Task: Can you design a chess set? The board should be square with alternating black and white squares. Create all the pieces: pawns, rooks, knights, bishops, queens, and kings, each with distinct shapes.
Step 4270:
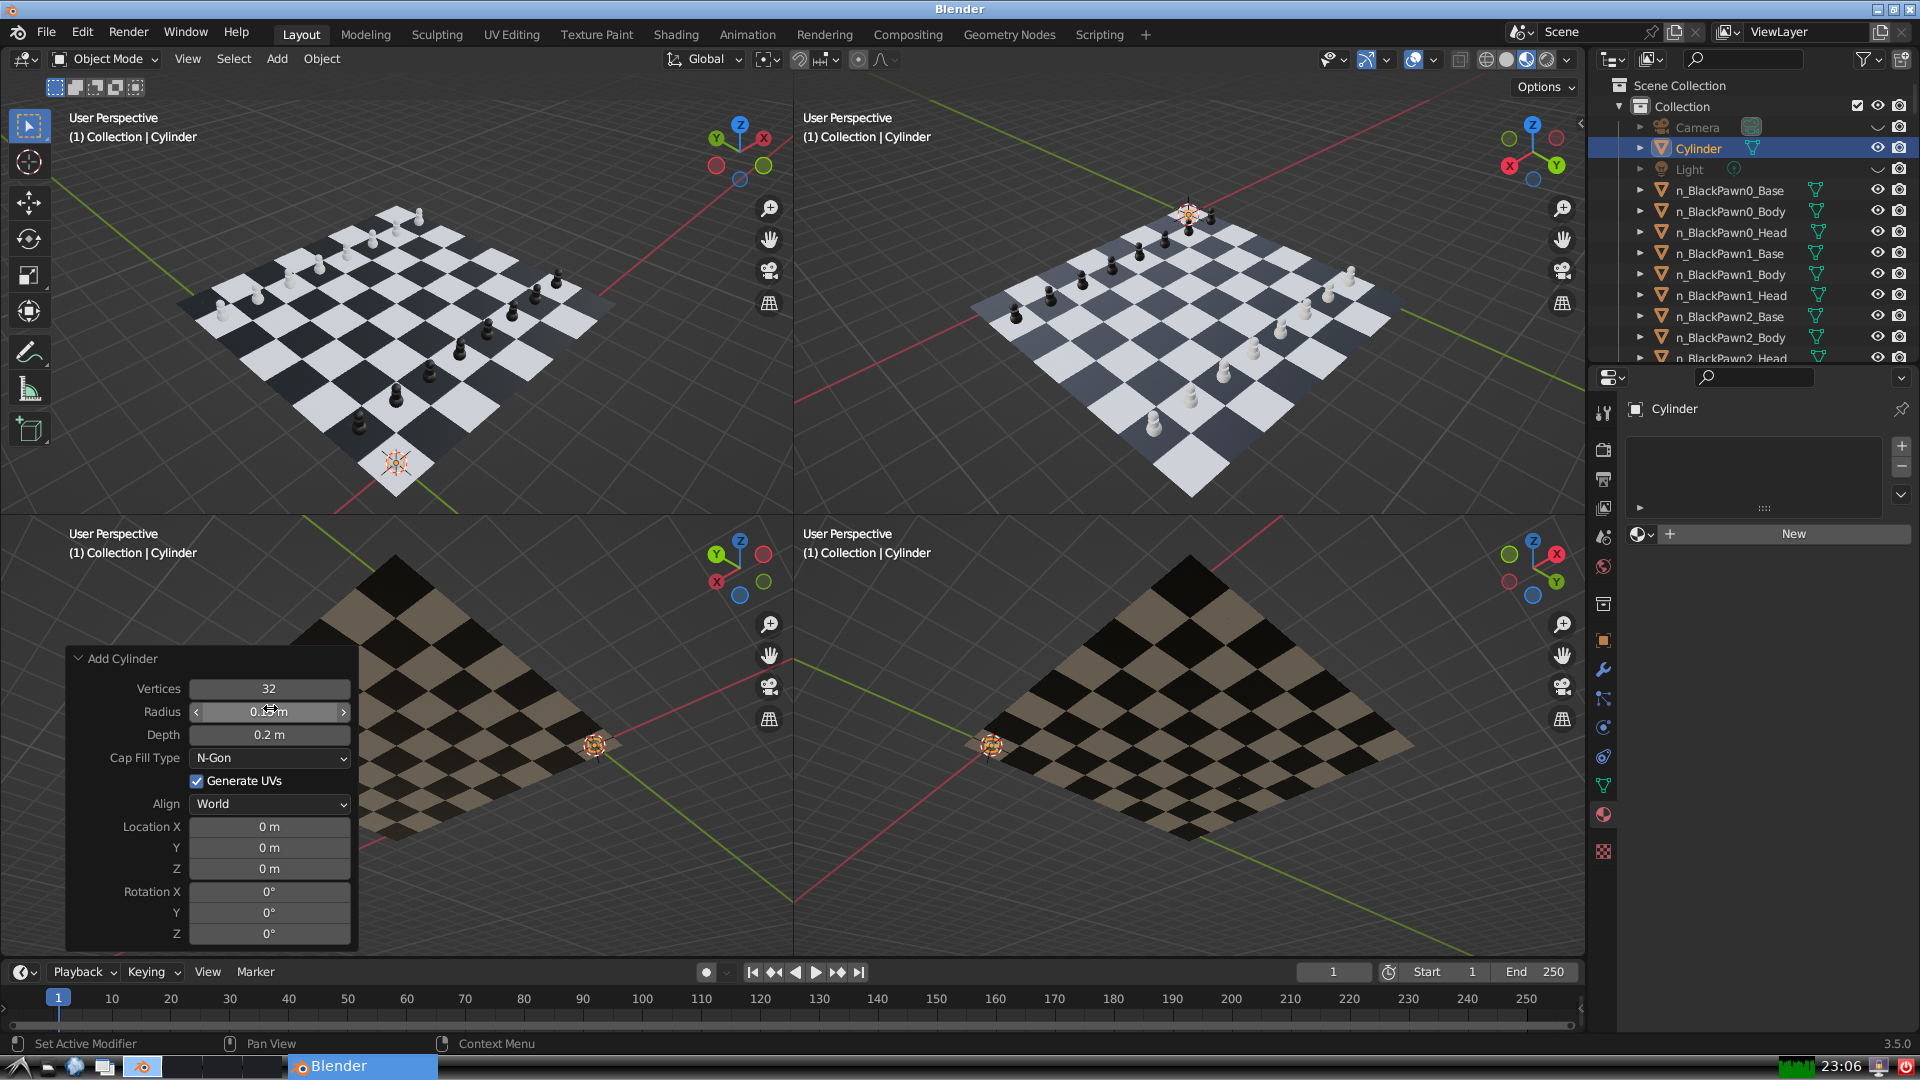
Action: {"mouse_move": [960, 540]}